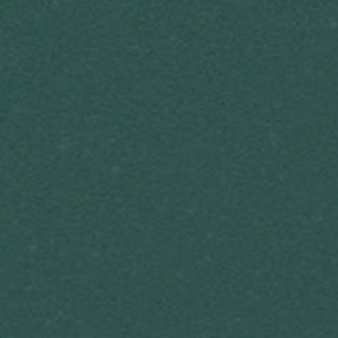
Label: other